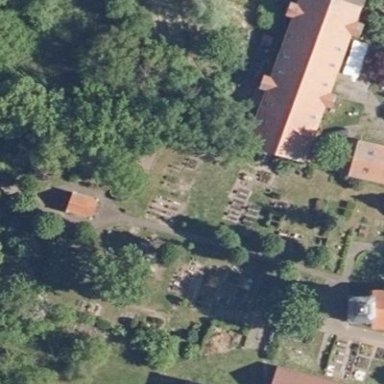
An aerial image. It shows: Cemetery.